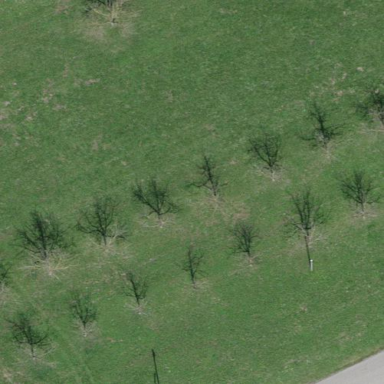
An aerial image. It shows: Orchard.